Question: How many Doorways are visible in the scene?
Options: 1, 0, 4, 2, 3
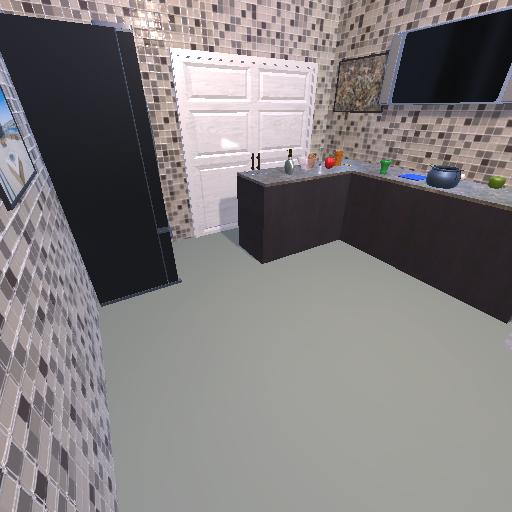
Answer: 1